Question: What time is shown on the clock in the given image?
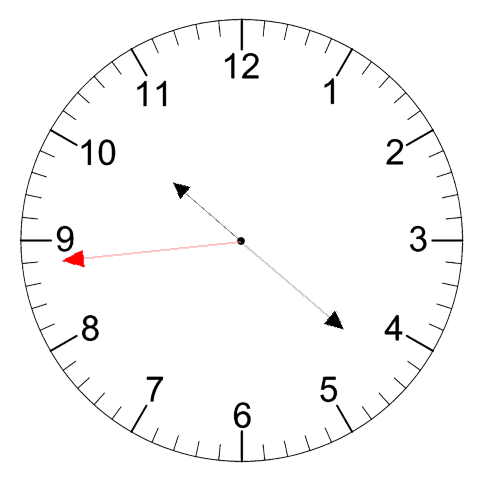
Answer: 10:21:44